Question: I have to build a kind of progress/counter/meter bar in a webpage.

Basicly I'll be getting the data (total number of hours, in this case 500h and number of hours avaiable, 400h in the example) from JSON and load the bar accordingly.
I've tried to adapt jqueryUI and bootstrap progress bars, but I'm getting stuck when implementing the circle with the avaiable hours.
Using bootstrap structure
'''
<div class="progress">
<div id="progressbar" class="progress-bar" role="progressbar" aria-valuemin="0">
<span id="pProgress"></span>
</div>
<div id="circleProgress" class="progress-bar transBar" role="progressbar">
<span id="pCircle"></span>
</div>
</div>
'''
Since bootstrap can stack bars, I had the ideia to, instead of a second bar, it could be the circle, so it would follow the progress bar, but since the progress div has a height, the circle gets cut.
Tried with position absolute, but got no where.
Also tried placing the circle on a second div, parallel with the class="progress", but couldn't figure out a way to calculate the progressbar position.
So I'm looking for any tips, solutions or places to find a solution to solve my problem.
Sorry for the lack of details,
made a fiddle - <URL>
I'm really new at using fiddle, so I'm not sure how to add the image that i was using for the circle, but basicly it would only show the top of the circle inside the light grey bar.
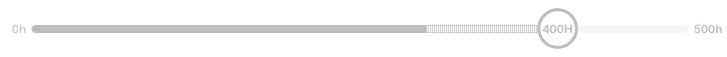
Answer: I created a rough progressbar on jsfiddle. Its pretty simple, use the date you get from the JSON via ajax and do some math an than adding them to the element. With some css3 you could also animate the whole bar.
'''
var reachedh = 233,
totalh = 500,
availableh = 400,
reachedhPercent = (reachedh / totalh)*100,
availablehPercent = (availableh / totalh)*100;
$('#pProgress').css({'width':reachedhPercent+'%'});
$('#availableh').css({'left':availablehPercent+'%'});
$('#availableh').text(availableh+'h');
'''
<URL>
Fiddle with basic styling and animation. Also I added the bar of available hours, i just saw the bubble before.
<URL>